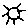
Label: sun